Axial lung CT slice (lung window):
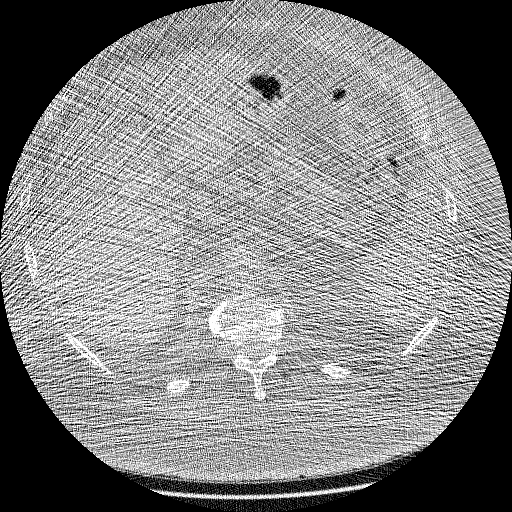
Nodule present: no